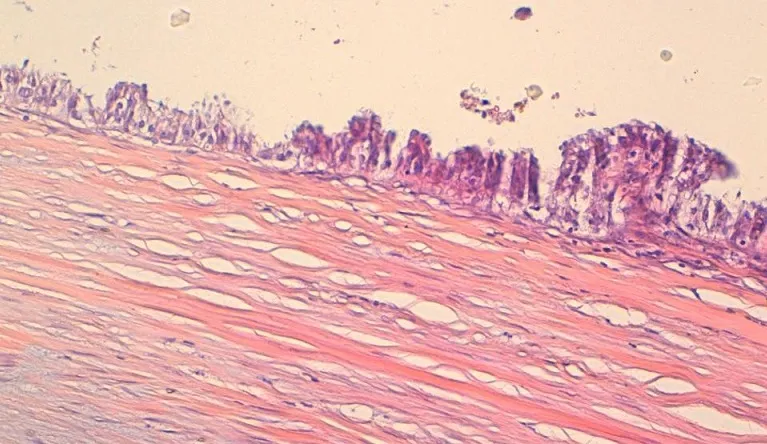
Borderline paratubal cyst: The epithelium showed nuclear stratification, gland formation and atypical papillary proliferations. No invasive features were recognized.
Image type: pathology (h&e)